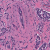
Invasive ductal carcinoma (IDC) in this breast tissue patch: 1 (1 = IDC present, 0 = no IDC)